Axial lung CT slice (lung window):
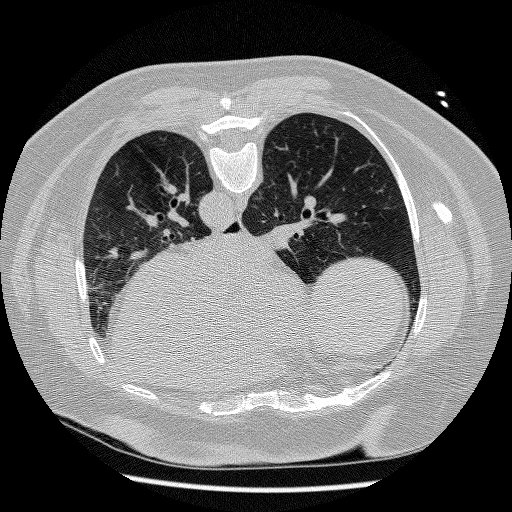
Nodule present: no